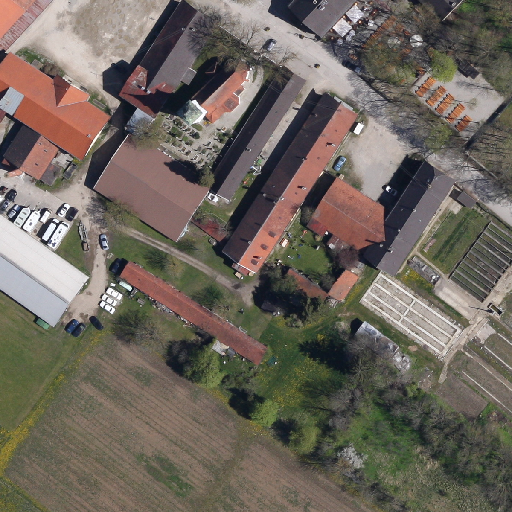
Referring expression: trailer in the parking area